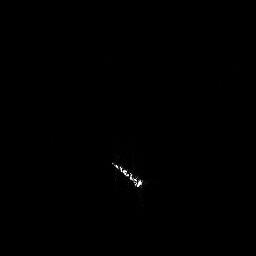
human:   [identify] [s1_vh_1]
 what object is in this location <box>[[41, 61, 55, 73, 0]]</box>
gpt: <ref>1 medium ship at the center</ref>